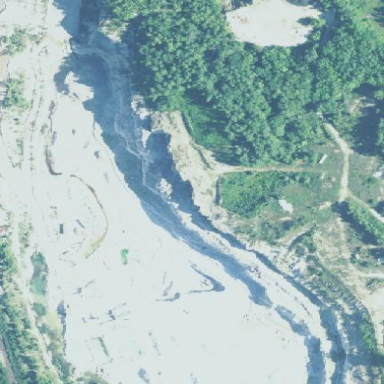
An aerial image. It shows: Quarry area.